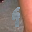
Label: 9